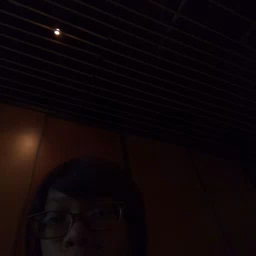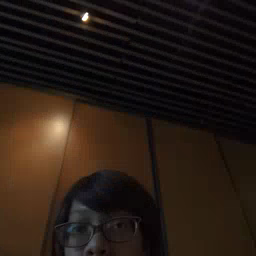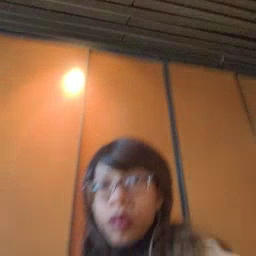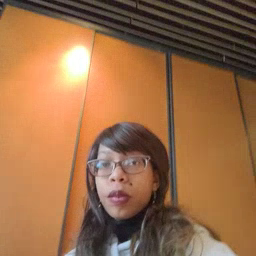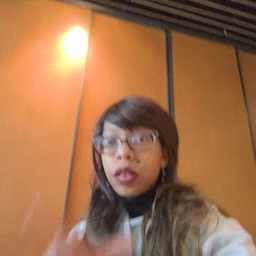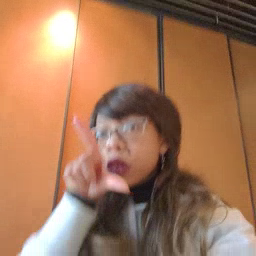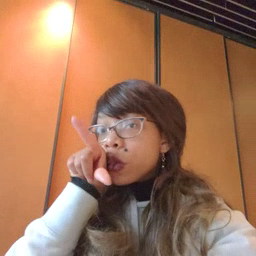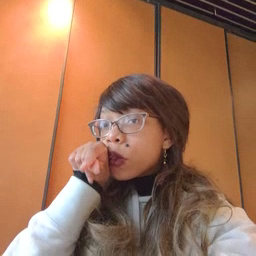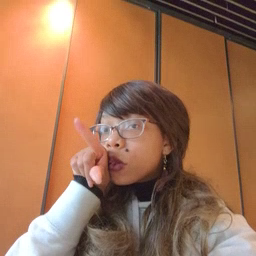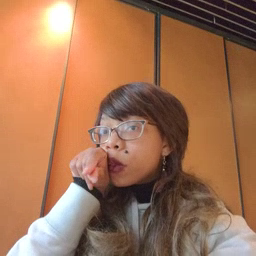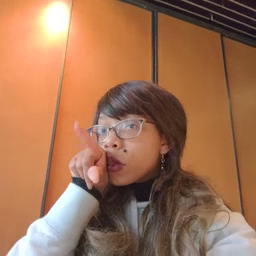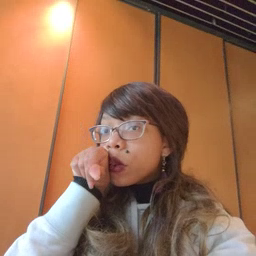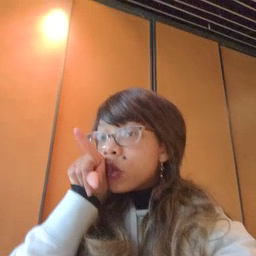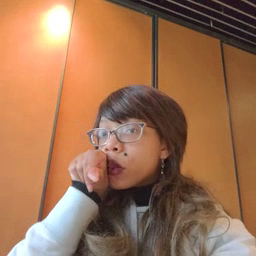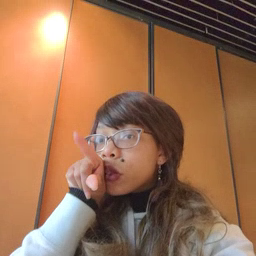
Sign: bird